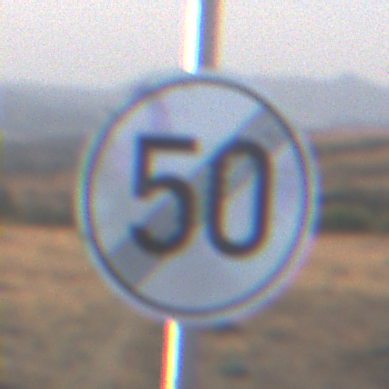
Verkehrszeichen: EndeGeschwindigkeit50
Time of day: SunriseSunset
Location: Outdoor (Nature)
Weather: PartlyCloudy
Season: NotSpecified
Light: Natural